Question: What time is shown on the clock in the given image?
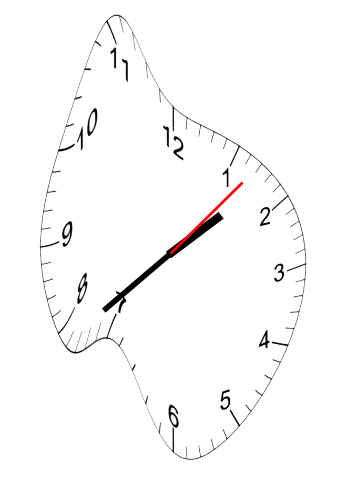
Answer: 01:38:07